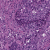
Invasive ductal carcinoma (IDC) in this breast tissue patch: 1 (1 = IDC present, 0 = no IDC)